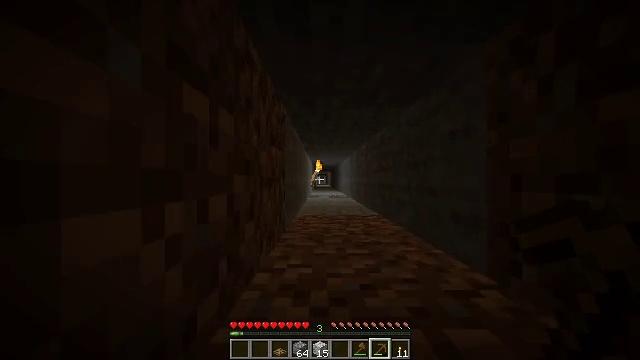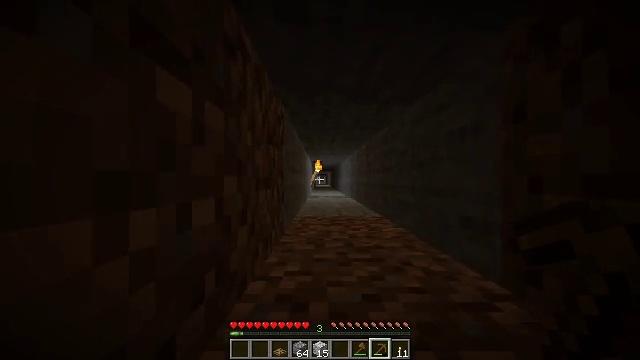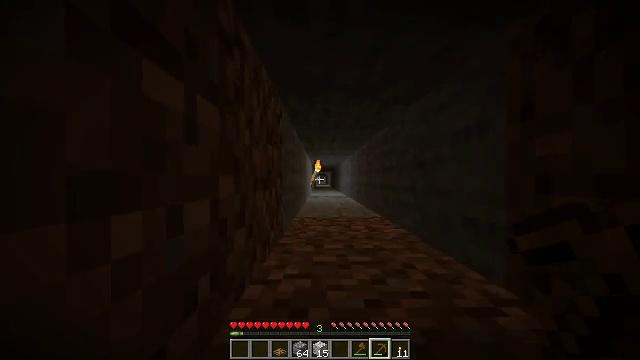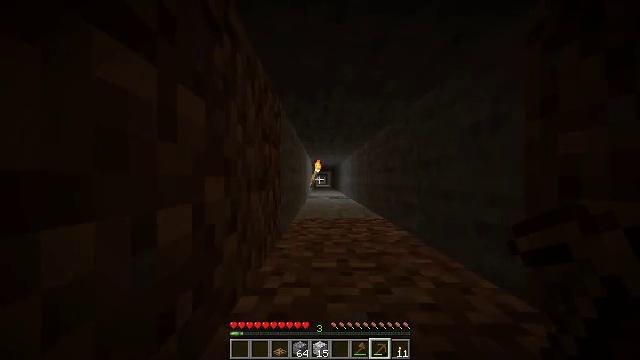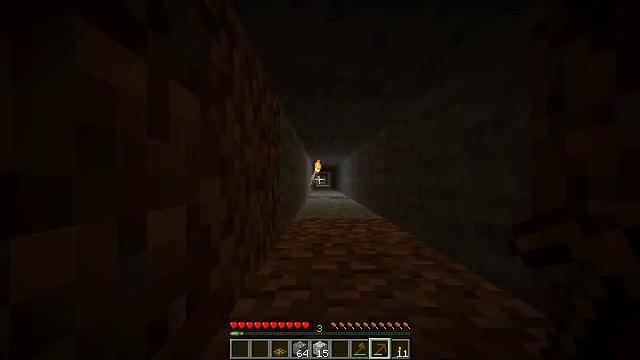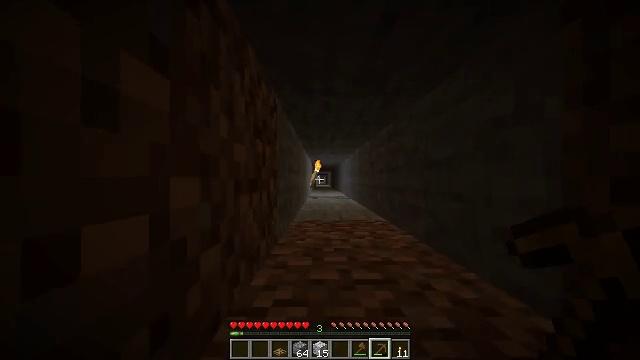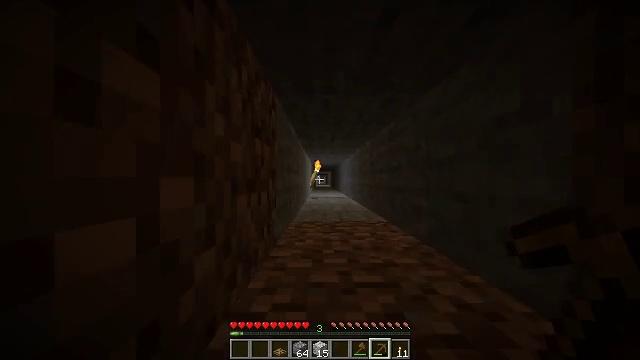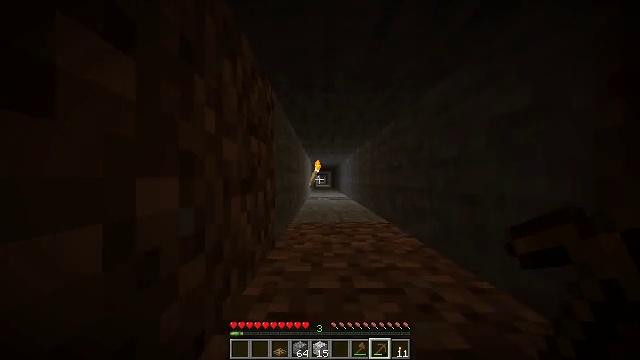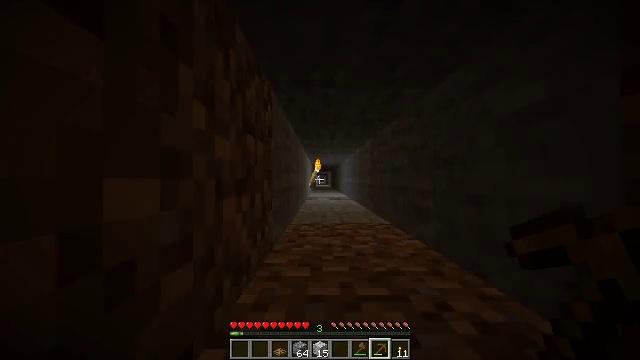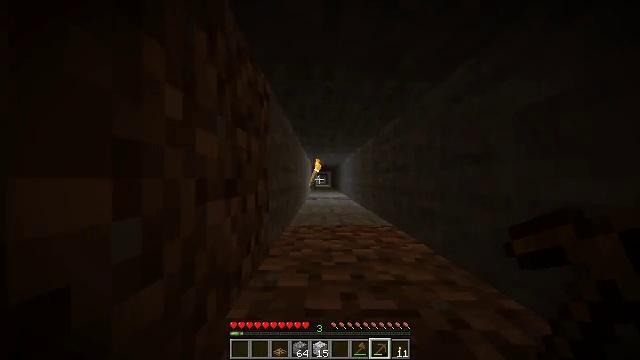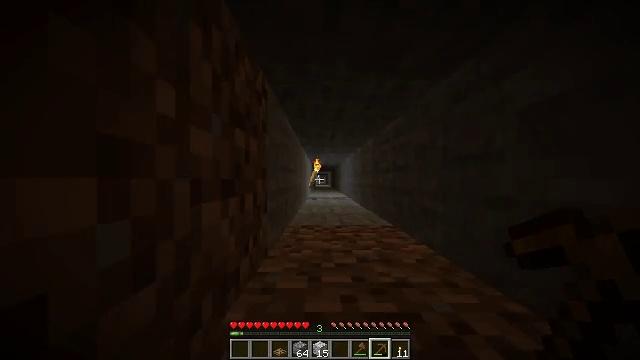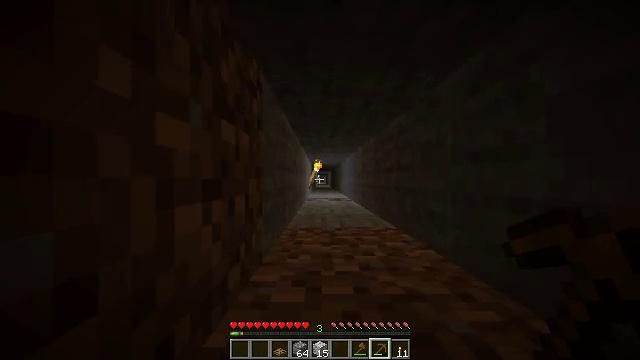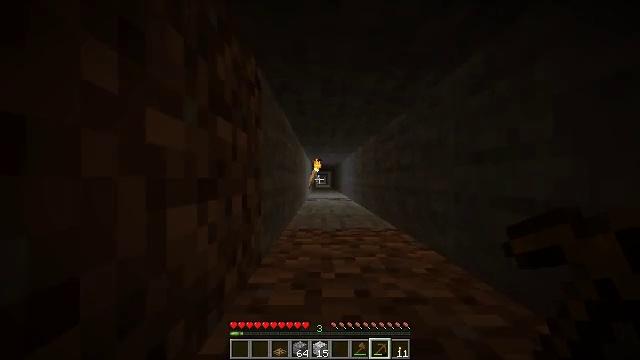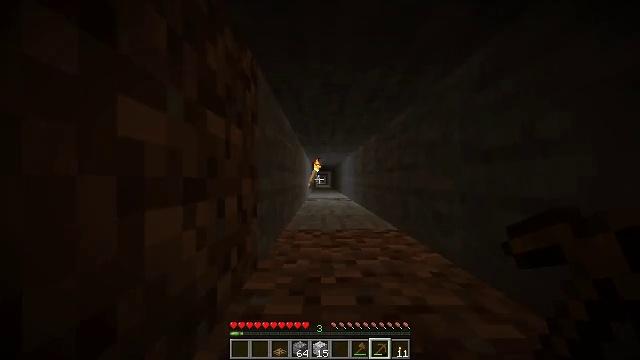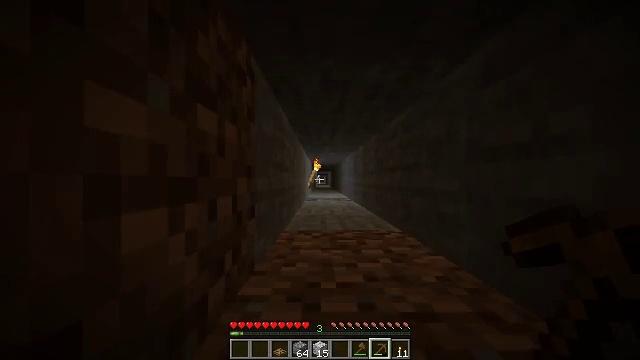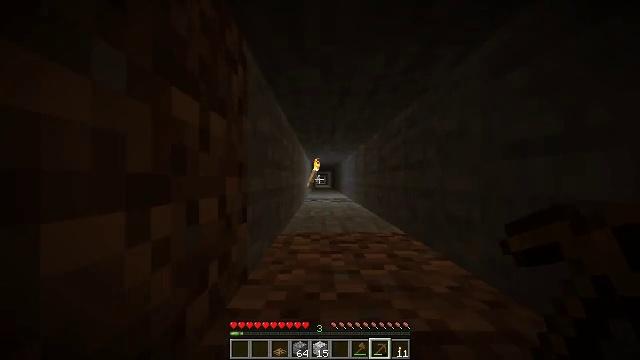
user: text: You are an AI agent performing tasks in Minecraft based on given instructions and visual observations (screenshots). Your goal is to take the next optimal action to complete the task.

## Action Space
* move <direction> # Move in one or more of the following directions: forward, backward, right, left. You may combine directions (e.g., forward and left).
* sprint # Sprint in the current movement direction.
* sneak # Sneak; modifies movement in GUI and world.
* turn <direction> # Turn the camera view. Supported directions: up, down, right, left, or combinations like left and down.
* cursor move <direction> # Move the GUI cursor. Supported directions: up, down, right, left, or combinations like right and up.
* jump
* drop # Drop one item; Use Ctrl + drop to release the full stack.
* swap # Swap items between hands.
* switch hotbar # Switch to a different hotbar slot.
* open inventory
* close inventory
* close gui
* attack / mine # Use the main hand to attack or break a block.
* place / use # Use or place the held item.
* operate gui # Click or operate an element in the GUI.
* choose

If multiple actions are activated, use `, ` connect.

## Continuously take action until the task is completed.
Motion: motion action
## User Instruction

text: Mine the wall torch to remove it.
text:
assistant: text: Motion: move forward
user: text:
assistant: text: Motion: move forward
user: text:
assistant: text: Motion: move forward
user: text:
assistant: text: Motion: move forward
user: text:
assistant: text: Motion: move forward
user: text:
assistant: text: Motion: move forward
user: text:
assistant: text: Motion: move forward
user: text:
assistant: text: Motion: move forward
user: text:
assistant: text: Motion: move forward
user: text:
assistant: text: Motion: move forward
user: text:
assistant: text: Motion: move forward
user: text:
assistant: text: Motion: move forward
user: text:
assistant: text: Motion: move forward
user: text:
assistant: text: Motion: move forward
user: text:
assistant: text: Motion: move forward
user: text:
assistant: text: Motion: move forward
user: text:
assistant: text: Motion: move forward
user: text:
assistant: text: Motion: move forward
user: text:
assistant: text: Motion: move forward
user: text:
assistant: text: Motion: move forward
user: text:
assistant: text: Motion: move forward
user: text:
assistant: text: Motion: move forward
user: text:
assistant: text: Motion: move forward
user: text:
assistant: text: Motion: move forward
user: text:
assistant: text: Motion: move forward
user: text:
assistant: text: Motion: move forward
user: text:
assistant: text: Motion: move forward
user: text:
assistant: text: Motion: move forward
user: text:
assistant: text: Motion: move forward
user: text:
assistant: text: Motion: move forward